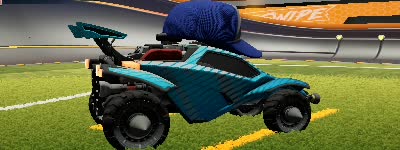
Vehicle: octane